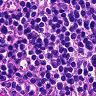
Metastatic tissue present: no